Question: There was a great effect I've seen back in the day and now I can't find anything about it.
The concept is that there is an image with both the normal and onHover appearance combined into one image. On hover the image would shift and show the onHover appearance.
Here's a visual example:

I'm pretty sure it has this sort of code involved:
'''
<img id="button" src="img.png" width="100" height="50">
onHover:
document.getElementById("button").top = "-50";
'''
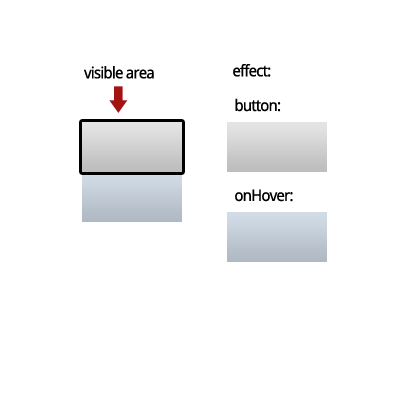
Answer: CSS:
'''
#button {
background-image:url('img.png');
background-position: 0 0;
}
#button:hover {
background-position: 0 -50px;
}
'''